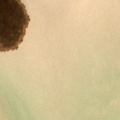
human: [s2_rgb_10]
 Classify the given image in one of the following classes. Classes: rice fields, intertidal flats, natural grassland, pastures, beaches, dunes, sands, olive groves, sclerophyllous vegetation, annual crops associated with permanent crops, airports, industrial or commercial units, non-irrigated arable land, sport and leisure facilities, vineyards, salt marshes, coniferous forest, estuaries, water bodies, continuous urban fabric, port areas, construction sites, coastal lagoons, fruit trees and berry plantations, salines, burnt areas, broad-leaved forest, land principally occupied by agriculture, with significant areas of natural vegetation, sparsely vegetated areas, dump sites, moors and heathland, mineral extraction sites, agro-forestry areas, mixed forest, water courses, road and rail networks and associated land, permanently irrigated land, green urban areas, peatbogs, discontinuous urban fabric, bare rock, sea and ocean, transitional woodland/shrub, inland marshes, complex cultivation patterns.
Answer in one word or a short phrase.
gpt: inland marshes, water bodies